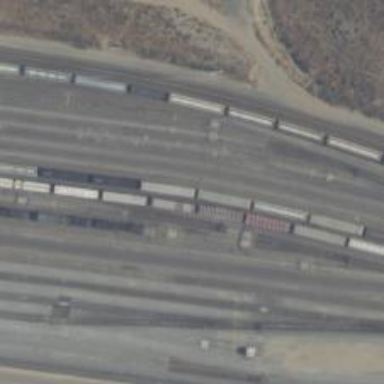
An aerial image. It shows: Railway yard in service.